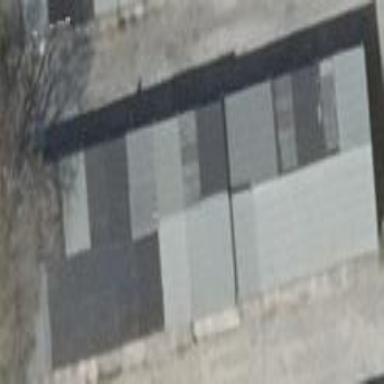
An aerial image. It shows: Group of garages.